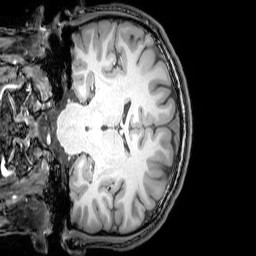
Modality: T1w
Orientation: coronal
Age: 22
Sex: male
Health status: healthy
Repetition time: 0.081 s
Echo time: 0.037 s